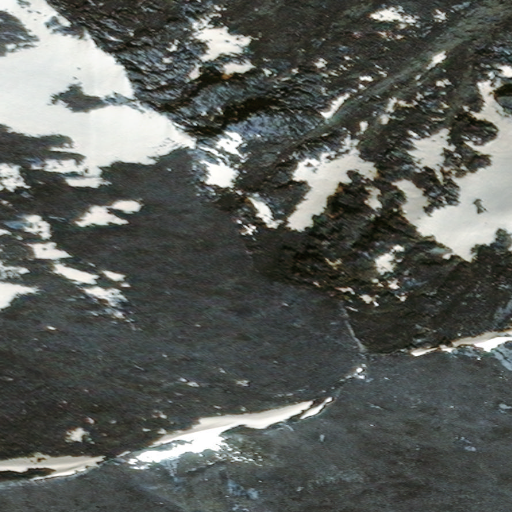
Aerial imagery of mountains in Alaska named Russian Mountains containing only unknown